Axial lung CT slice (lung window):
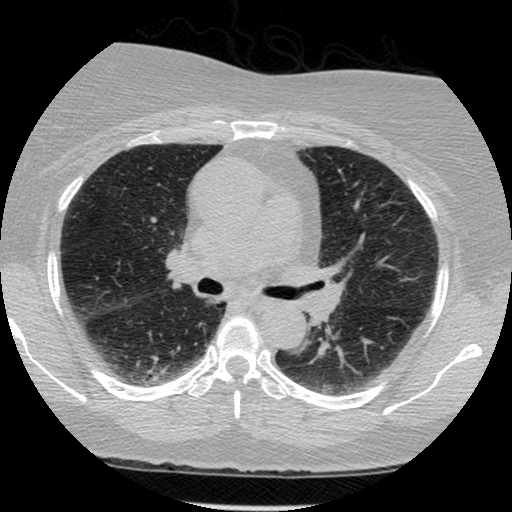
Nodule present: no